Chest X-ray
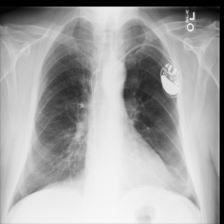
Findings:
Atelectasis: negative
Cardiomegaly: negative
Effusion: negative
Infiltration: negative
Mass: negative
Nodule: negative
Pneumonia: negative
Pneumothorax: negative
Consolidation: negative
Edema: negative
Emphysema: negative
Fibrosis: negative
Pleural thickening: negative
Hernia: negative